Question: Well, this is my problem:

I need the red box behind the number , not above.
My css:
'''
[data-counter]:after {
background-color: #FF6969;
background-image: -webkit-linear-gradient(#FF6969 0%, #ff0000 100%);
background-image: -moz-linear-gradient(#FF6969 0%, #ff0000 100%);
background-image: -o-linear-gradient(#FF6969 0%, #ff0000 100%);
background-image: -ms-linear-gradient(#FF6969 0%, #ff0000 100%);
background-image: linear-gradient(#FF6969 0%, #ff0000 100%);
height: 8px !important;
margin-top: 4px;
content: attr(data-counter);
top: -10px;
position: absolute;
padding: 1px 4px;
box-shadow: 0 1px 2px rgba(0,0,0,.5), 0 1px 4px rgba(0,0,0,.4), 0 0 1px rgba(0,0,0,.7) inset, 0 10px 0px rgba(255,255,255,.11) inset;
background-clip: padding-box;
font:bold 10px "Helvetica Neue", sans-serif;
color: white;
text-decoration: none;
text-shadow: 0 -1px 0 rgba(0,0,0,.6);
margin-left: -10px;
}
'''
My javascript(lol)
'''
$(function () {
$('head').append('<style>#numberMps {display:none !important; }#sizeMps { color: red; width: 5px; margin-left: -7px; } </style>');
$('#inbox_link').prepend('<div id="numberMps"></div>');
var newMPs = ".main-content .statused .tcl.tdtopics:has(img[src='http://illiweb.com/fa/empty.gif?NEW']) a[href*='/privmsg?folder=inbox&mode=read&p']";
$('#numberMps').load('privmsg?folder=inbox ' + newMPs, function () {
$('#numberMps').after('<div id="sizeMps"></div>');
var sizeMPs = $('#numberMps a').size();
if (sizeMPs == '0') return;
$('li a[href^="/privmsg?folder=inbox?BOX"]').attr('data-counter', ''+sizeMPs+'');
});
});
'''
Look, the javascript obatin the number of messages, and the css draw this.
Anyone have tips or a solution?
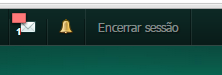
Answer: Try useing z-index, it should help.